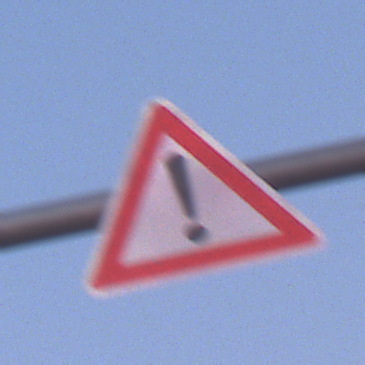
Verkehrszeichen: Gefahrenstelle
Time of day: SunriseSunset
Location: Outdoor (Nature)
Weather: Clear
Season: NotSpecified
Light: Natural